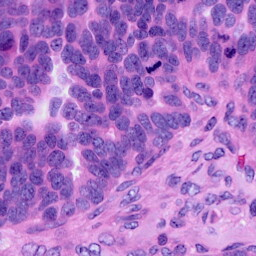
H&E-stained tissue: Ovarian